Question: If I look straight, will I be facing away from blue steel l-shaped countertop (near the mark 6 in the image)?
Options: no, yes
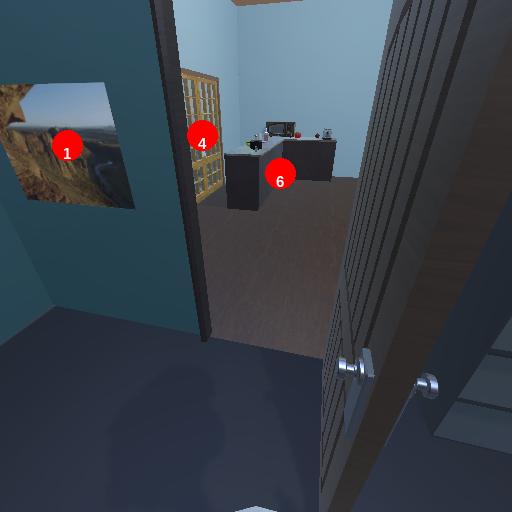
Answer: no